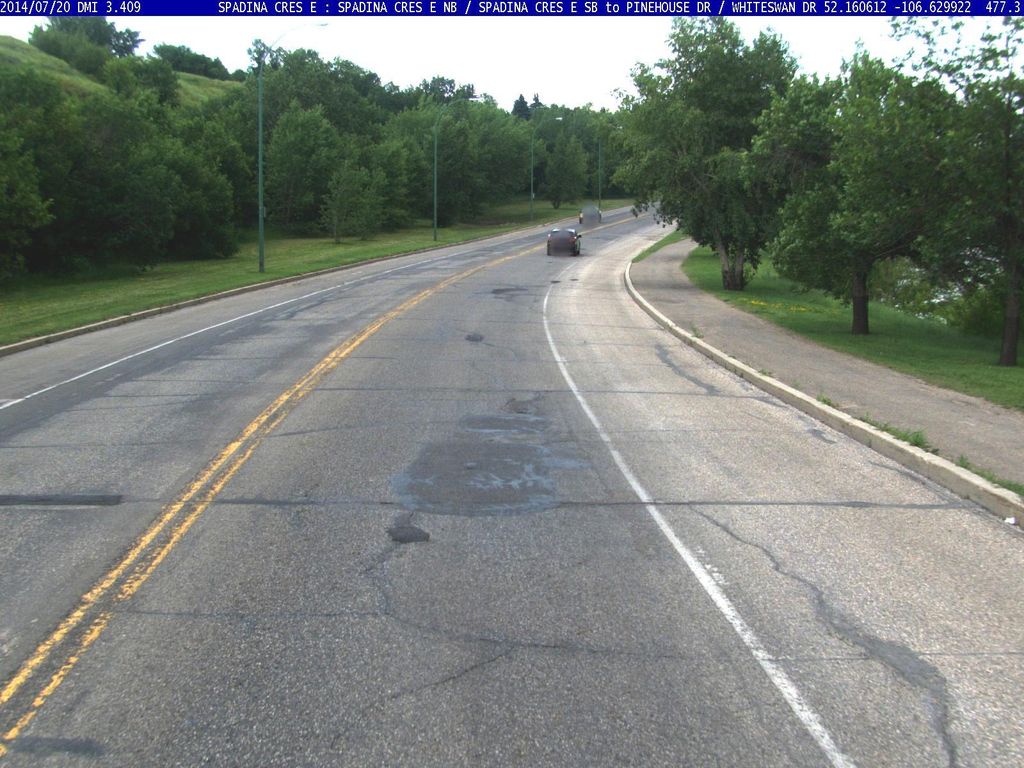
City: saskatoon